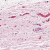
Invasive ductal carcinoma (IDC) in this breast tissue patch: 0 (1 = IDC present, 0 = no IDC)